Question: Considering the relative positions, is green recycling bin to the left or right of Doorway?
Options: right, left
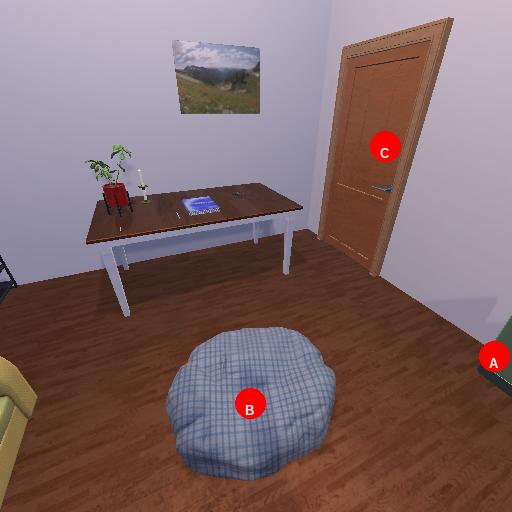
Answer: right